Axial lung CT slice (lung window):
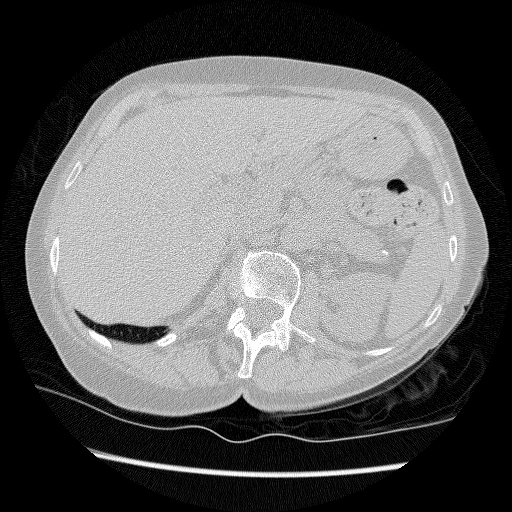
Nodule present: no